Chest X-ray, PA view. Patient: 47 years old, sex F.
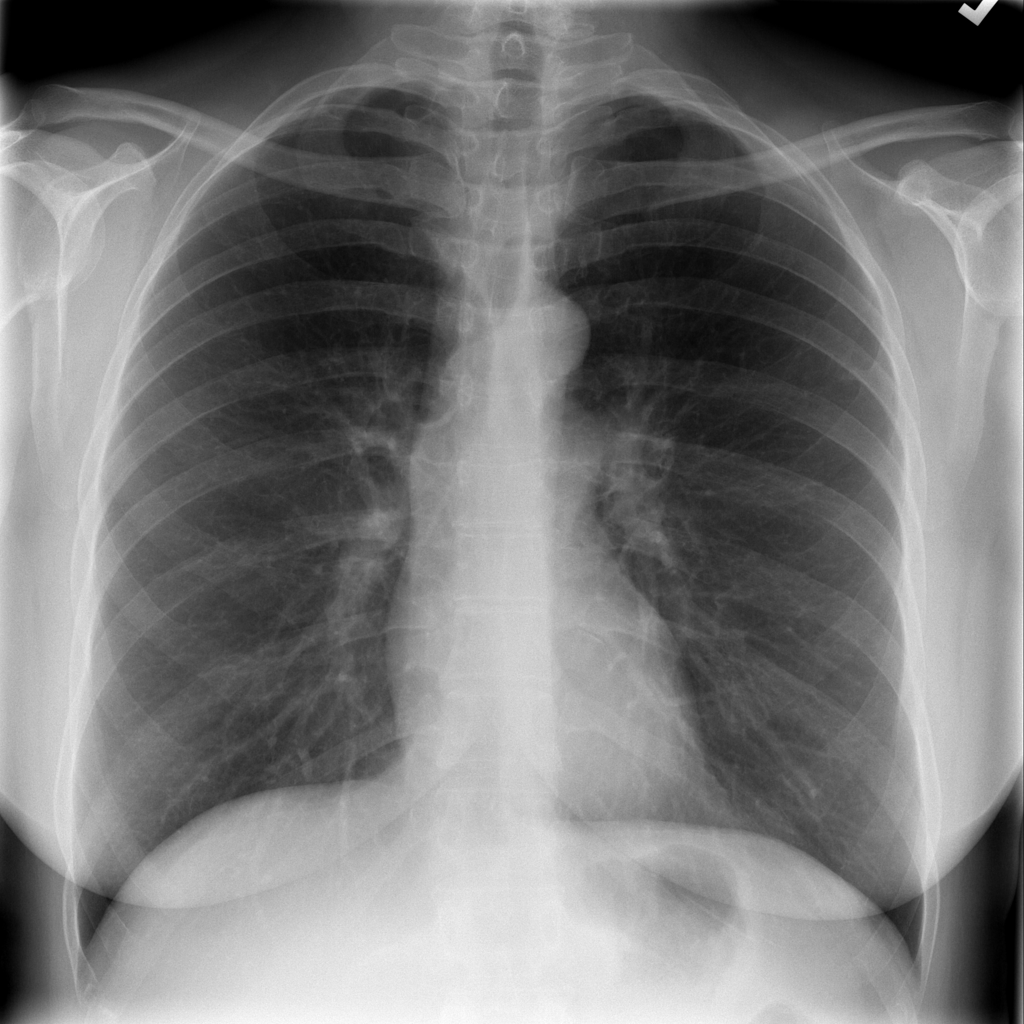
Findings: Infiltration